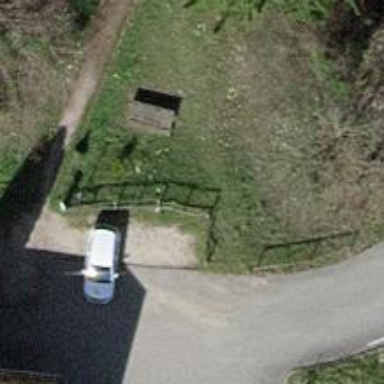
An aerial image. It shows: Picnic table located in leisure land area.